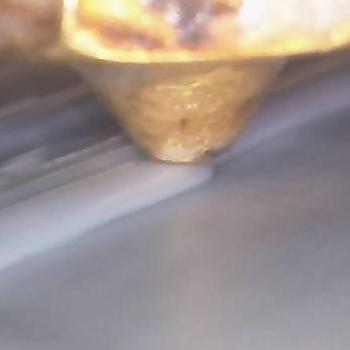
Flow rate: 283%